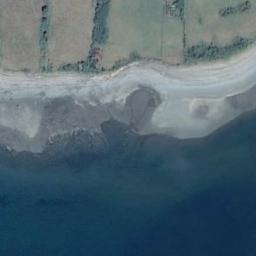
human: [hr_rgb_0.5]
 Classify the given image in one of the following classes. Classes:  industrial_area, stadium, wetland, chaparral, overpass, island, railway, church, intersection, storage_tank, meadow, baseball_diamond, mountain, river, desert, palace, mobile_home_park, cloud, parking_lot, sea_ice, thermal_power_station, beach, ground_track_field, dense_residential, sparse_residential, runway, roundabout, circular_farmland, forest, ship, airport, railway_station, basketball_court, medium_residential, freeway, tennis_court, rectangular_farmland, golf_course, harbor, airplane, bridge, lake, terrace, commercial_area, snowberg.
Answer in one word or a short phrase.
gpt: beach